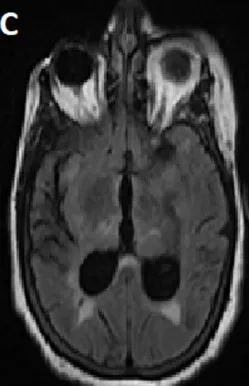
Brain MRI revealing a right cerebellar stroke with evidence of hemorrhagic infarction:. FLAIR axial slice demonstrates a hyperintense right cerebellar cortico-subcortical signal with a discrete mass effect on the fourth ventricle, with moderate tri-ventricular hydrocephalus (arrow).
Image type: radiology (mri)